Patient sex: M
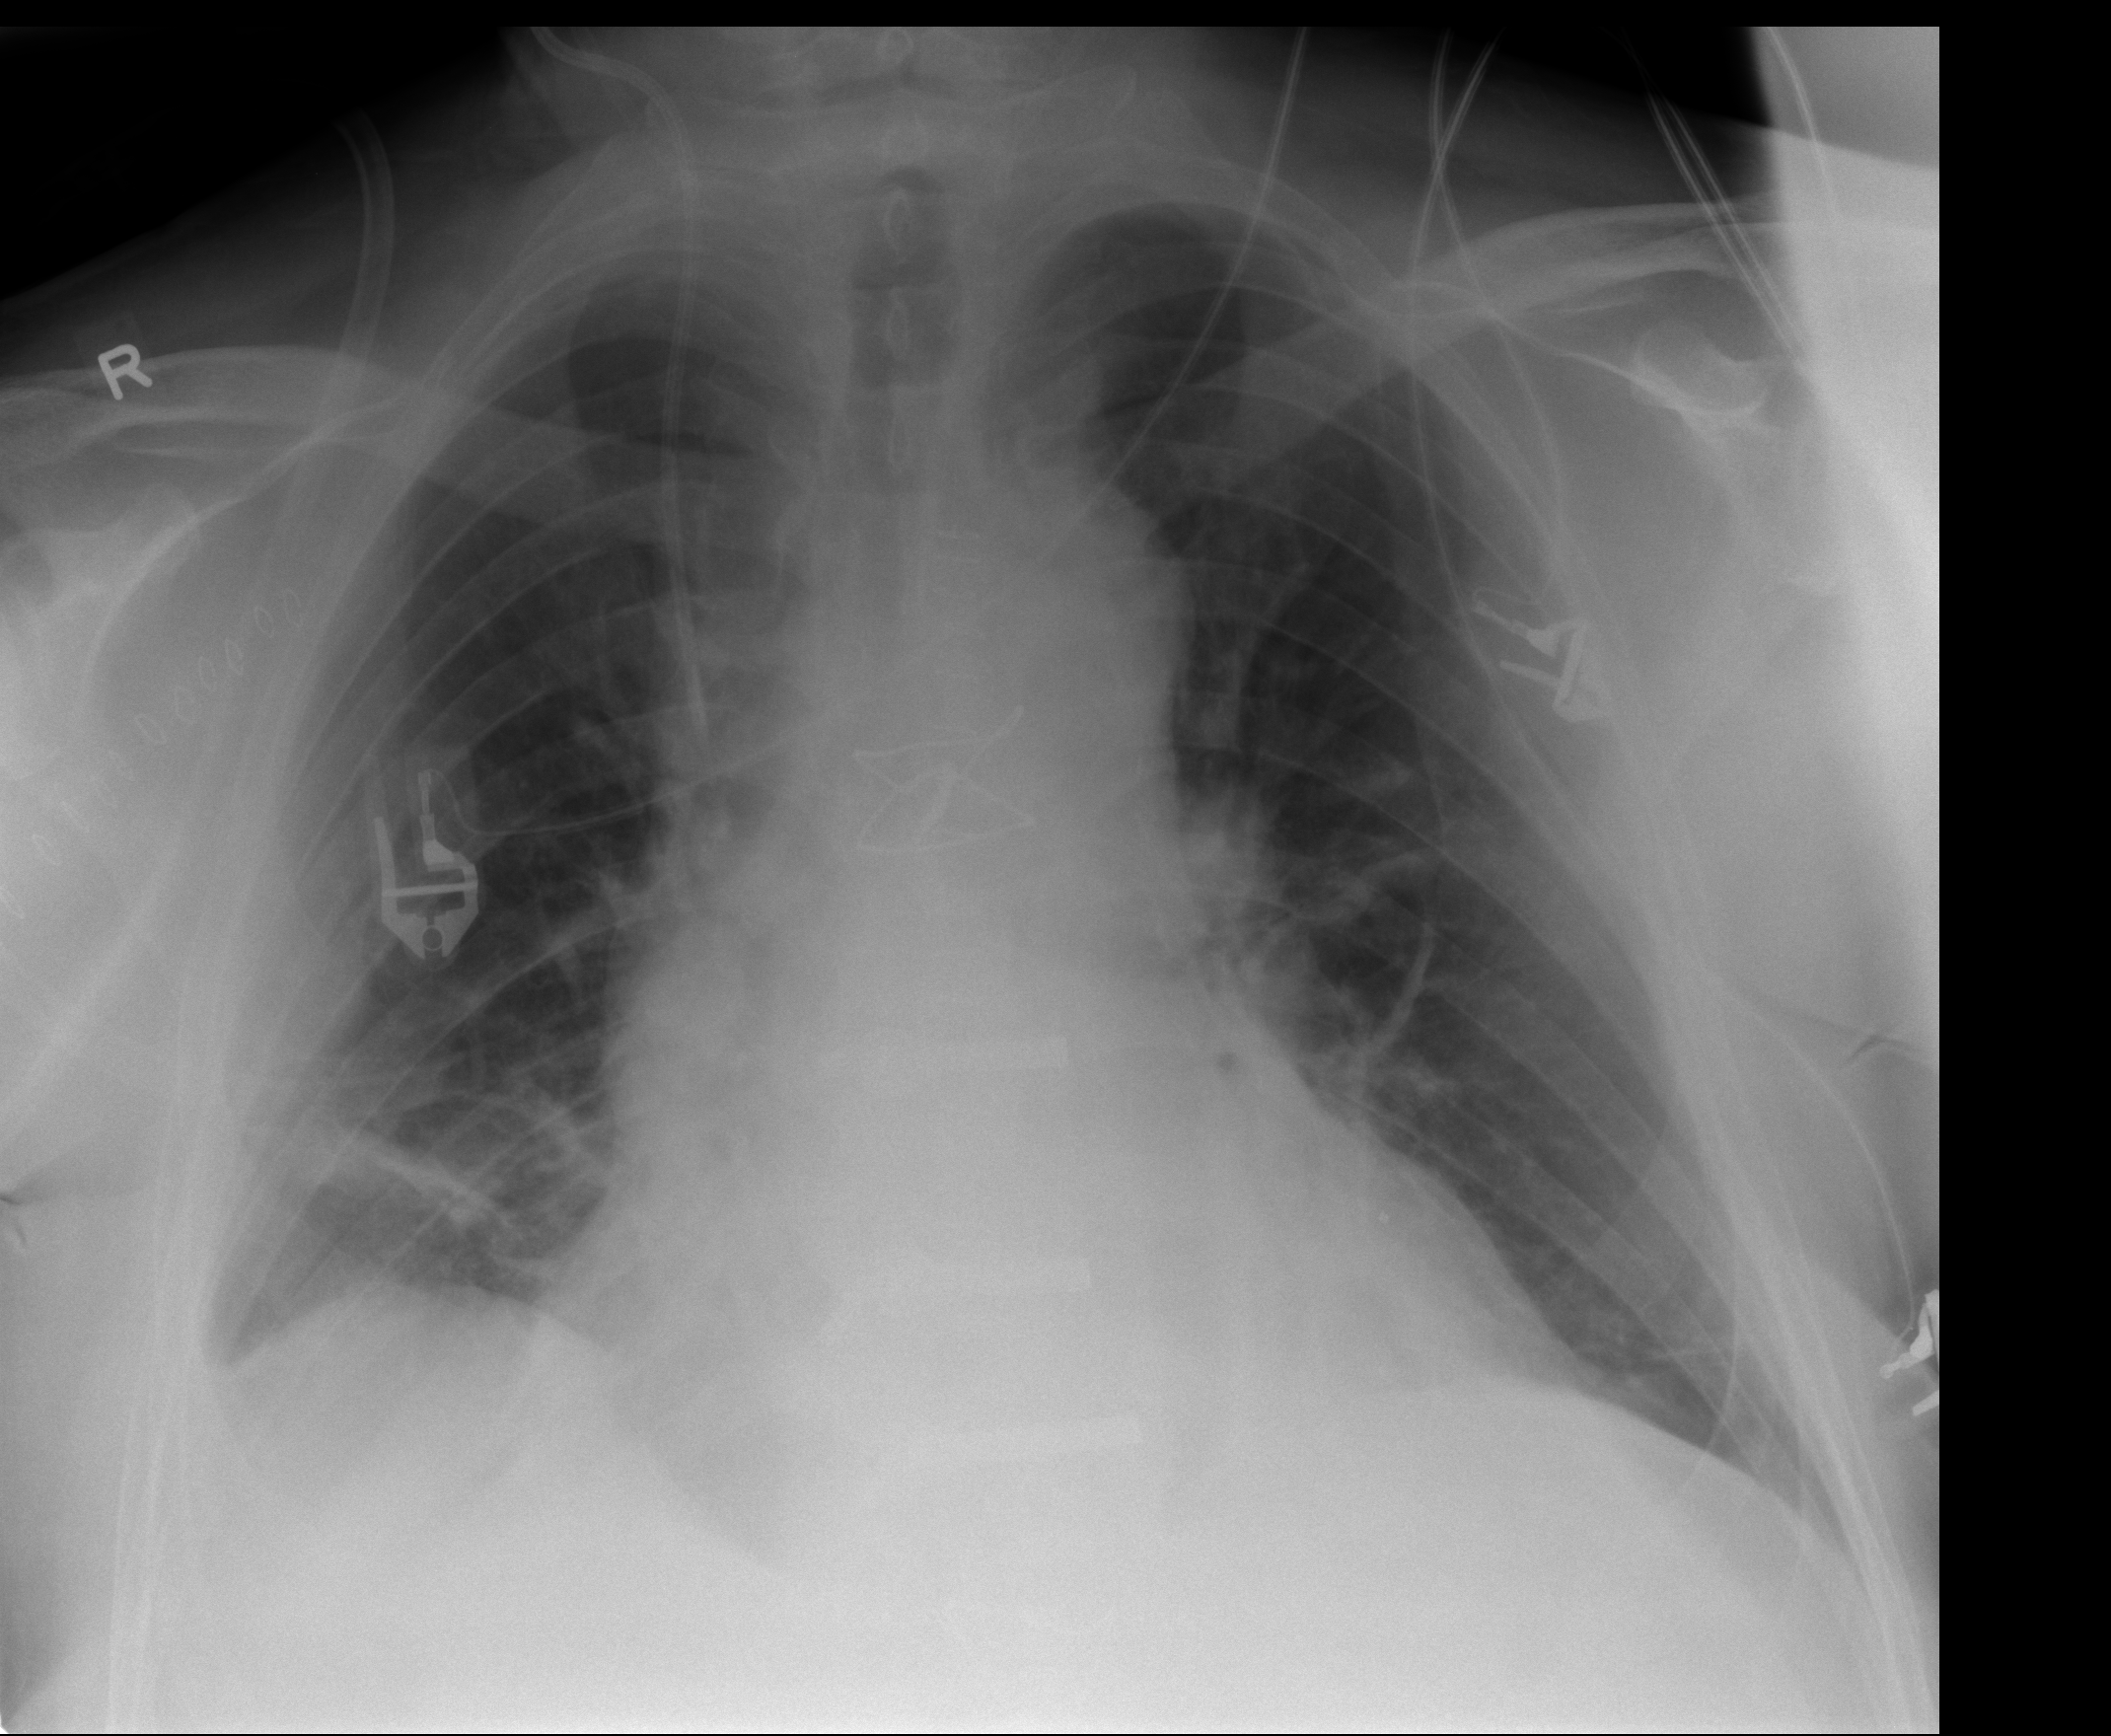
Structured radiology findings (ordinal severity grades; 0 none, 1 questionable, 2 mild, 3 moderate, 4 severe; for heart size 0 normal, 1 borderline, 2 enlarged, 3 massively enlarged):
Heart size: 2
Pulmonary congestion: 1
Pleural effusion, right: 1
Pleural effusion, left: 0
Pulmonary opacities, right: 0
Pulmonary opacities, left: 0
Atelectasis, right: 2
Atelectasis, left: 0